Question: I have a selector slicer 'TYPE' (based on sum of quantity or sum of sales).
If 'Sales or None' is selected, 'TYPE=sum(FactSales[Sales])' is calculated and if 'Quantity' then 'TYPE=sum(FactSales[Quantity])'.
There is another measure for Same Period Last Year using
'''
TYPE LY = SAMEPERIODLASTYEAR(DimDate[DateFormat].[Date])'
'''
Next measure is difference between this year and last year as
'''
variance = IF(AND(NOT(ISBLANK([Type])),NOT(ISBLANK([Type LY]))),CALCULATE([Type]-[Type LY]),BLANK())
'''
There are some customer whose this year or last year sales may be blank or 0. the table shows correct value but the total is wrong because it add up even for blanks:

I have been stuck on this issue for a while now, this wrong total shows wrong value in multi-row card for each customer. Any suggestions are welcome. Thanks!
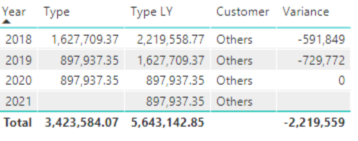
Answer: For that output, you need to iterate over the 'Year' values, and only calculate the sum for years where neither 'Type' nor 'Type LY' are blank:
'''
Annual Variance =
SUMX (
VALUES ( DimDate[Year] ),
IF (
NOT ( ISBLANK( [Type] ) ) && NOT ( ISBLANK ( [Type LY] ) ),
[Type] - [Type LY],
BLANK()
)
)
'''